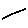
Label: line